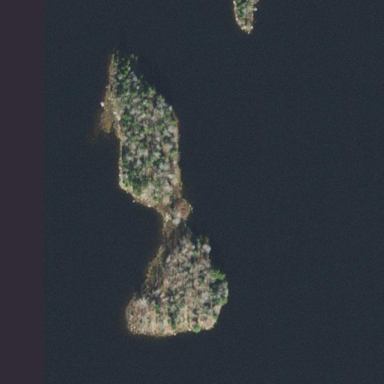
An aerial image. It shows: Island.